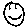
Label: smiley face